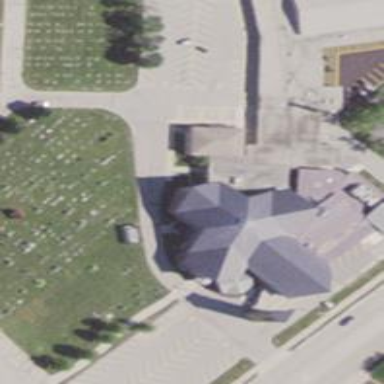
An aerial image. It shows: Place of worship.